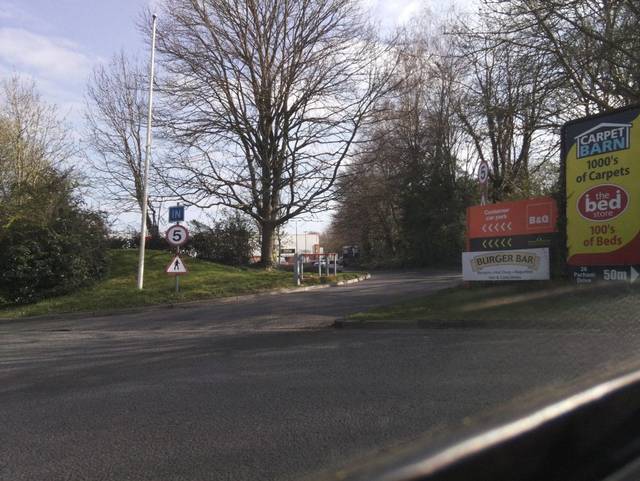
Region: United Kingdom
Coordinates: 50.976, -1.364